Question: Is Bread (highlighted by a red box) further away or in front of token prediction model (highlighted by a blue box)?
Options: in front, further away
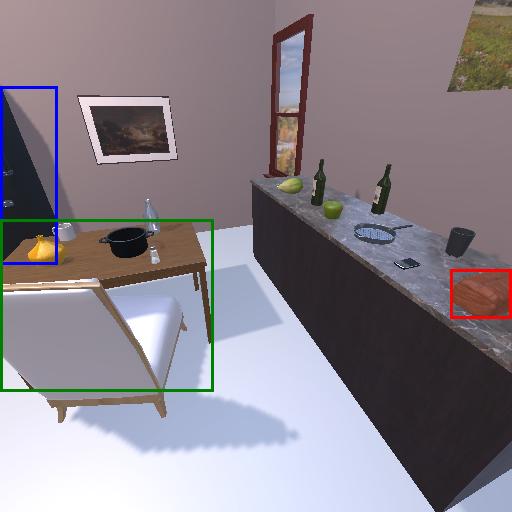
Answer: in front